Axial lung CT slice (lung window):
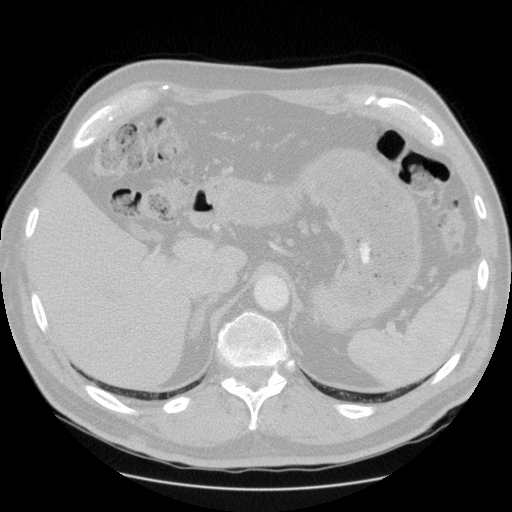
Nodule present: no